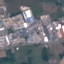
Label: Industrial